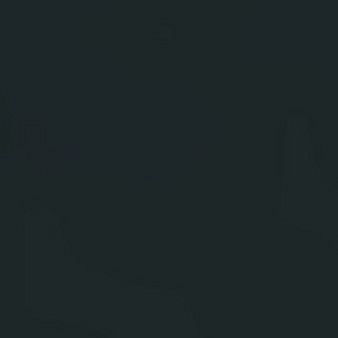
Label: other